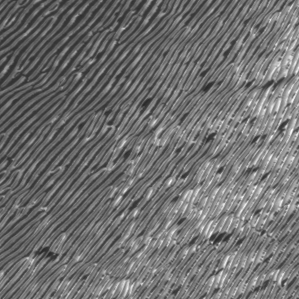
Label: frost